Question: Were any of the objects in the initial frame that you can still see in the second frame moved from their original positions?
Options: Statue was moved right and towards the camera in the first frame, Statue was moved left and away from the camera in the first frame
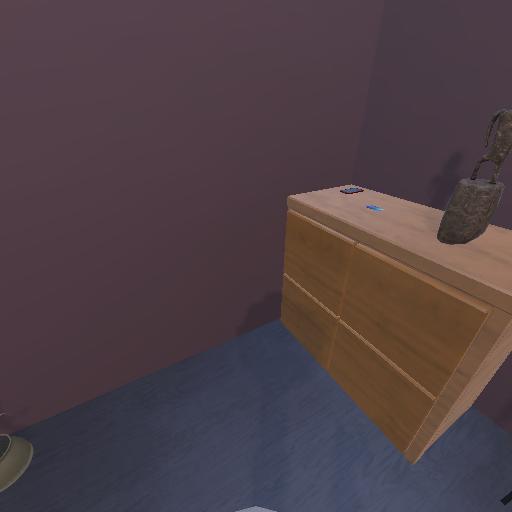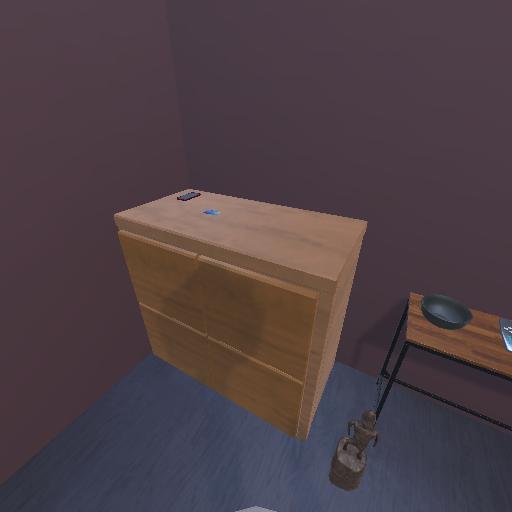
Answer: Statue was moved right and towards the camera in the first frame